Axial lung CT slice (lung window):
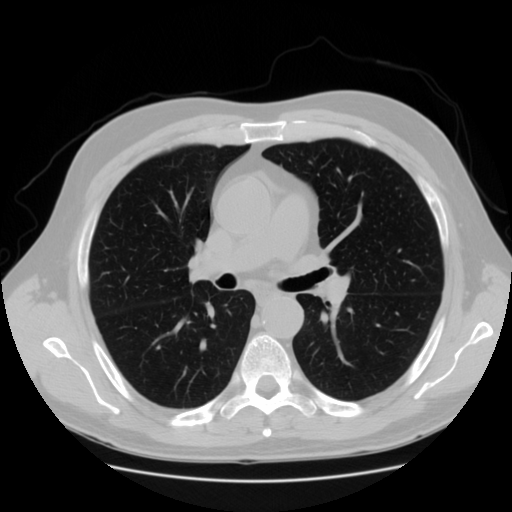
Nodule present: no